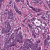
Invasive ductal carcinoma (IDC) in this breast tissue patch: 1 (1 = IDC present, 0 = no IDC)